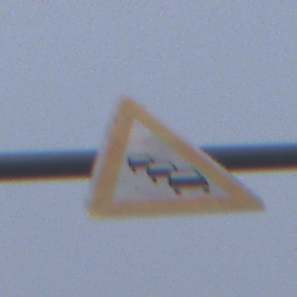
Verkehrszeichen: Stau
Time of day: SunriseSunset
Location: Outdoor (Nature)
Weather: Overcast
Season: NotSpecified
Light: Natural